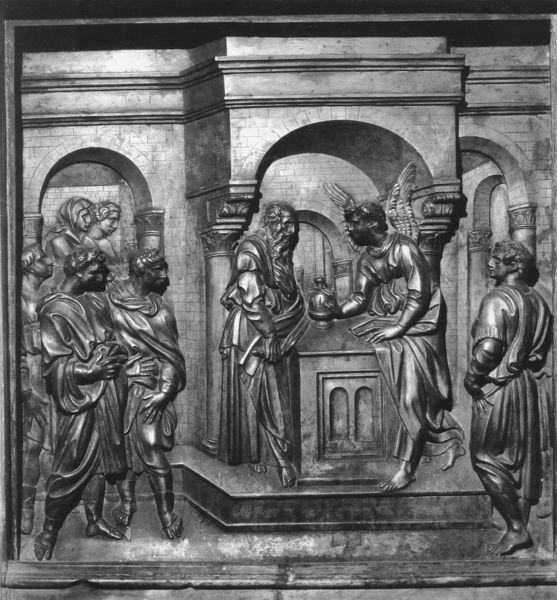
Titel: Relief des Taufbrunnens
Künstler: Jacopo della Quercia
Standort: Siena, Baptisterium (EU - I - Toskana)
Schlagwörter: flügel, mann, umhang, frauen, holz, männer, säule, säulen, ornament, bart, bibel, kirche, haare, stehend, publikum, engel, skulptur, relief, bogen, alter mann, zuschauer, mauer, rundbogen, metall, bronze, bögen, barfuss, gefäß, alter, antike, altar, heiliger, umhänge, fresko, guss, platik, flüge, gregor, donatello, alteer mann